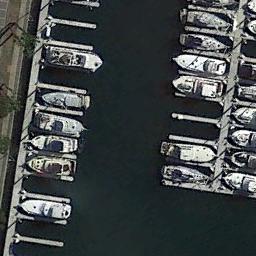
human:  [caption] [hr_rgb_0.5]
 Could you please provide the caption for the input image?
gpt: There are many ships in the harbor .

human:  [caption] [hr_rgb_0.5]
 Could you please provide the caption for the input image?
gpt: There are a few yachts lined up on the sea by the harbor, And there are many empty seats .

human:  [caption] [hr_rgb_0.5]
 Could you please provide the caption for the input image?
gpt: There were many cars parked on the harbor shore .

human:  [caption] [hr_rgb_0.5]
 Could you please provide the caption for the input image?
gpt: The harbor has some neatly docked boats and the color of the waters is green .

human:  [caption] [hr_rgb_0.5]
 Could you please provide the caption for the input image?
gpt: There are some ships docked neatly at the harbor .